Question: I need to set first selected item as index 1 of the drop down box.How can I do that ?
I have tried something like below.But I need to do that without using hard coded values (i.e. without 'Day Camp').
'''
//for set default values
$("#ddlServiceCategoryType option").each(function () {
if ($(this).text() == 'Day Camp') {
$(this).attr('selected', 'selected');
return false;
}
});
'''

'''
<select id="ddlServiceCategoryType" name="ServiceCategoryTypeViewModel.ServiceCategoryType.Id" class="has_sb" style="display: block;"><option value="">-Please select a service category-</option>
<option value="1">Day Camp</option>
<option value="2">Boarding</option>
<option value="3">Pet Sitting</option>
<option value="4">Grooming</option>
</select>
'''
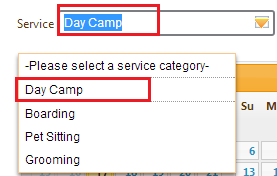
Answer: Try
'''
$("#ddlServiceCategoryType").val(function () {
return $(this).find('option:eq(1)').attr('value')
});
'''
Demo: <URL>